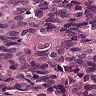
Metastatic tissue present: yes